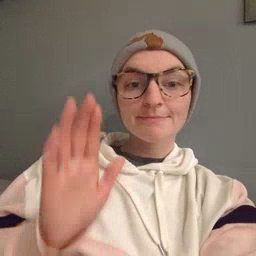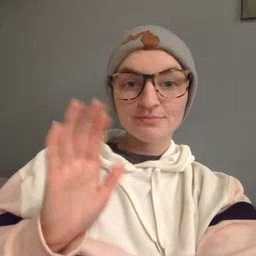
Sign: bye